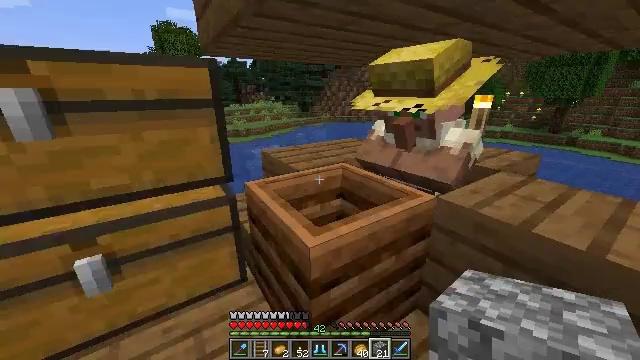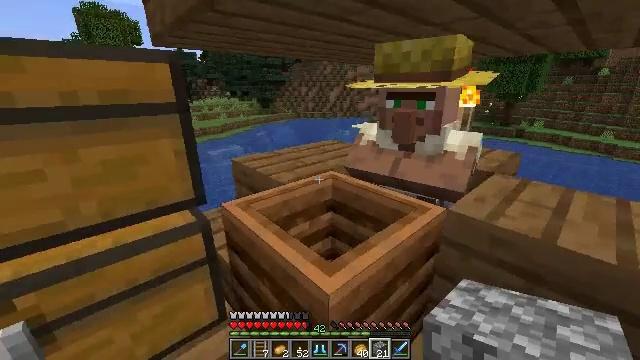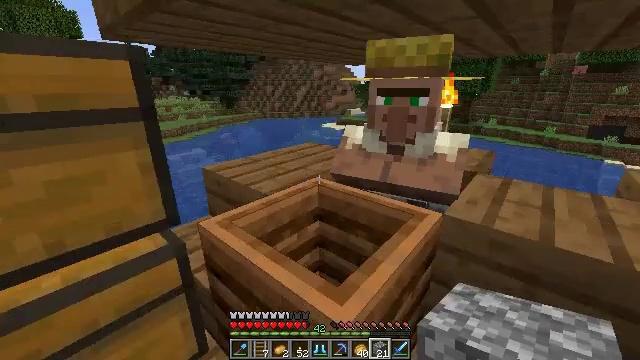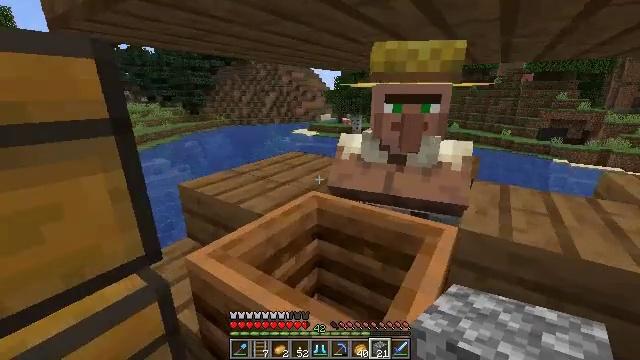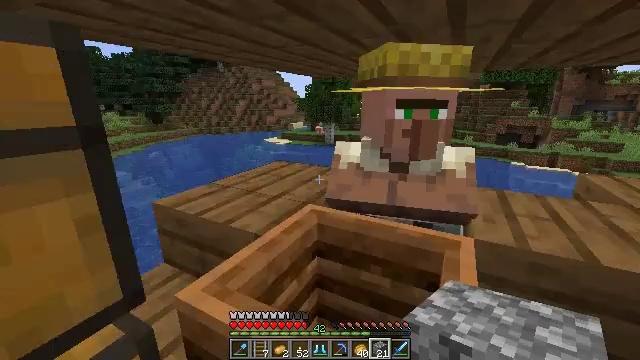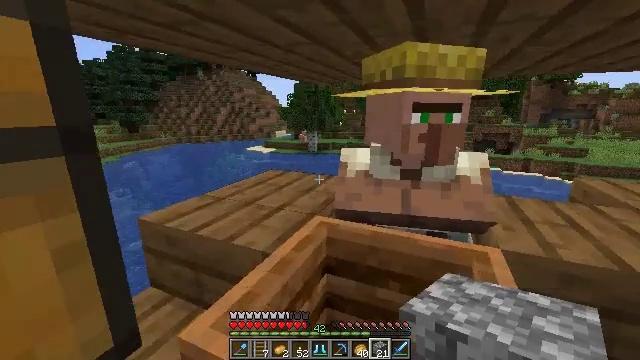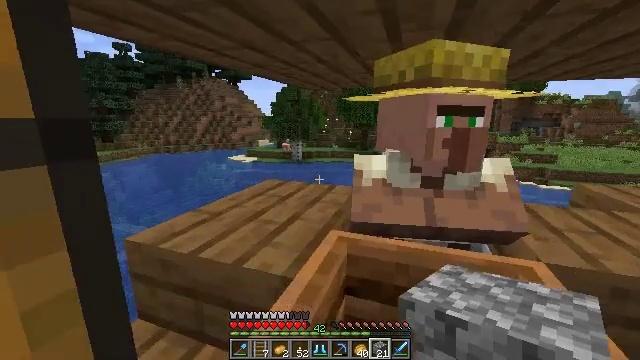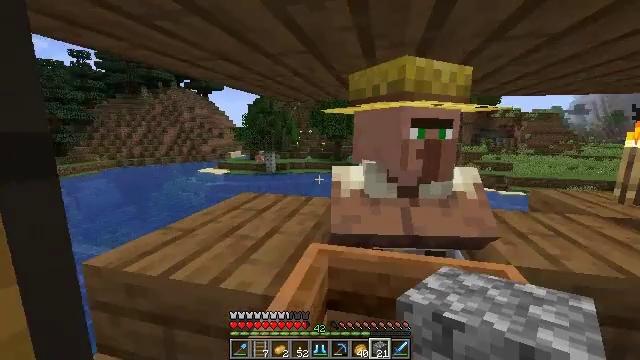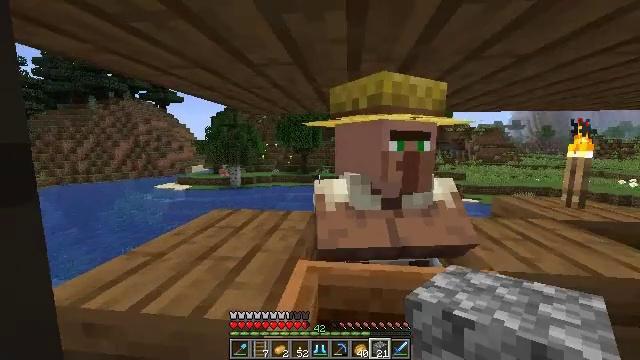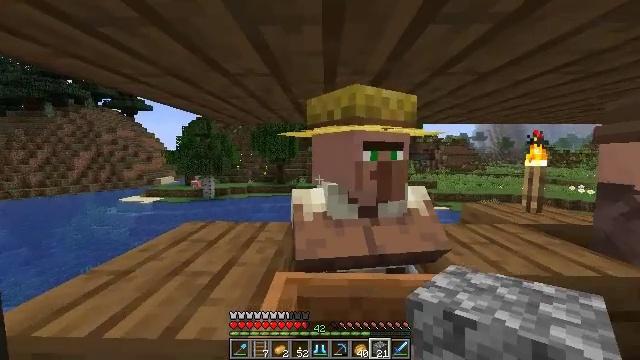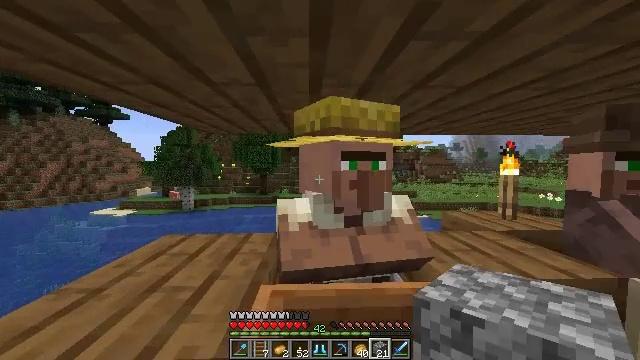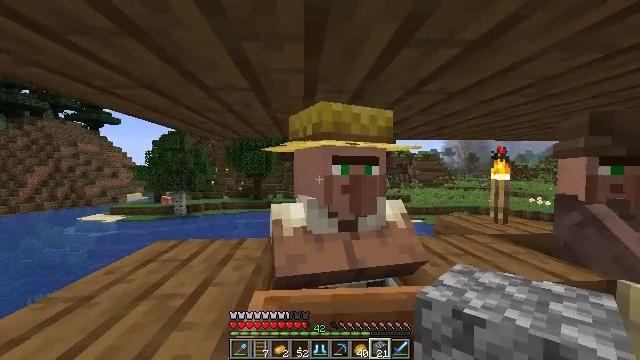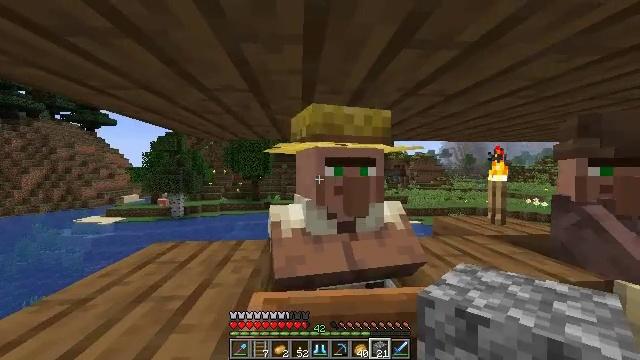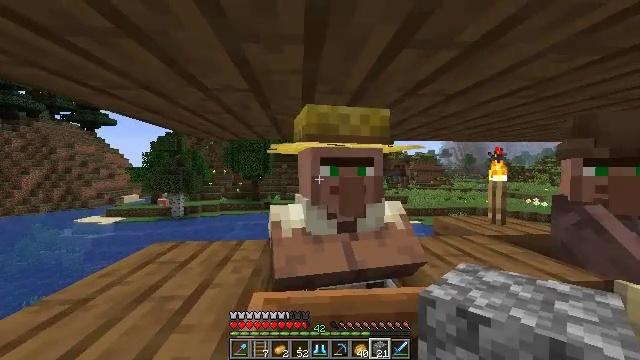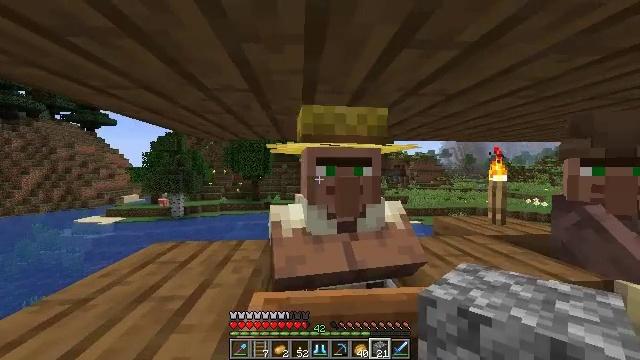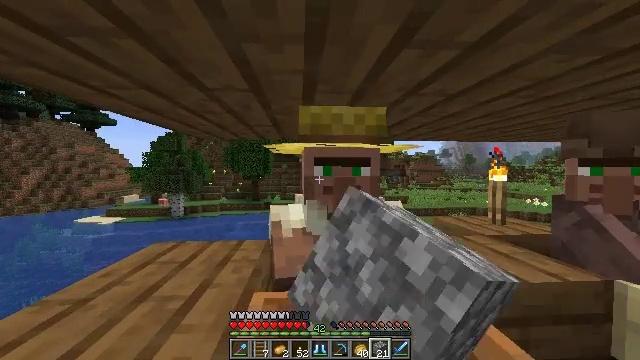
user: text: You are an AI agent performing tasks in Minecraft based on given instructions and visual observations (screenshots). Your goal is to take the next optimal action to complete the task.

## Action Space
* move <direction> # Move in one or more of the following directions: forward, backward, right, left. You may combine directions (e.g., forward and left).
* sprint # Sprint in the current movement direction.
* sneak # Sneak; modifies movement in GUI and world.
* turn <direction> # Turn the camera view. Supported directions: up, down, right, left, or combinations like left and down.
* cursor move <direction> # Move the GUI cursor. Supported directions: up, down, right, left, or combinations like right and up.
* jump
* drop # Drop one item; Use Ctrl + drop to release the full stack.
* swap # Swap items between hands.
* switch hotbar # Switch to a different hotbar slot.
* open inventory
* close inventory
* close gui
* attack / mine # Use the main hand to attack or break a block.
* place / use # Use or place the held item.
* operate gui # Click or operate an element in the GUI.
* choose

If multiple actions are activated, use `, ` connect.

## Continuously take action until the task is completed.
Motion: motion action
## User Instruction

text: Combine a brown mushroom, a red mushroom, and a bowl to craft a suspicious stew.
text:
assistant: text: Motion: move forward and move left, turn right
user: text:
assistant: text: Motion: move forward and move left, turn right
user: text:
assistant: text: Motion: move forward and move left, turn right and up
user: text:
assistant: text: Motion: move forward and move left, turn right and up
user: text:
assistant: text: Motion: move forward and move left, turn right and up
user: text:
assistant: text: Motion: move forward and move left, turn right and up
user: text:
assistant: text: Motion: move forward, turn right and up
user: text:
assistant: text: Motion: turn right and up
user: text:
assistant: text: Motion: turn right and up
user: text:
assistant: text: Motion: turn right and up
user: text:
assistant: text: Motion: turn right and up
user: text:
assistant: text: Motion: no_op
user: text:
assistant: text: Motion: no_op
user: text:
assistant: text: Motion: use / place
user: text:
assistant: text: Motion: use / place
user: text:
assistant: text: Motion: use / place
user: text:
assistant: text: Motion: use / place
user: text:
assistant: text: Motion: no_op
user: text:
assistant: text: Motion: open gui
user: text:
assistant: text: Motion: no_op
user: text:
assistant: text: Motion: no_op
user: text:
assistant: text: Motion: cursor move right
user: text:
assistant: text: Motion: no_op
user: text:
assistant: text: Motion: no_op
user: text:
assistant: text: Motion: no_op
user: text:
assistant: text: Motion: no_op
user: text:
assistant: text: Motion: no_op
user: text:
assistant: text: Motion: no_op
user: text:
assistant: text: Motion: no_op
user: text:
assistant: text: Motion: no_op